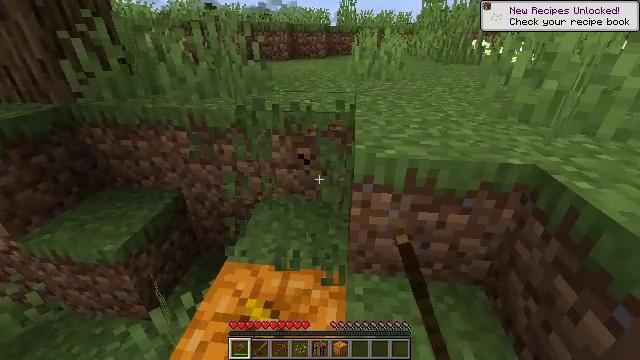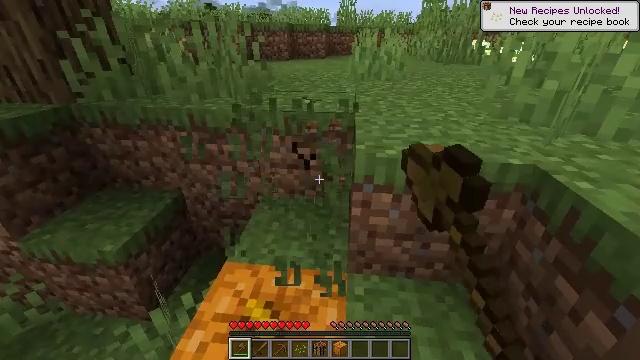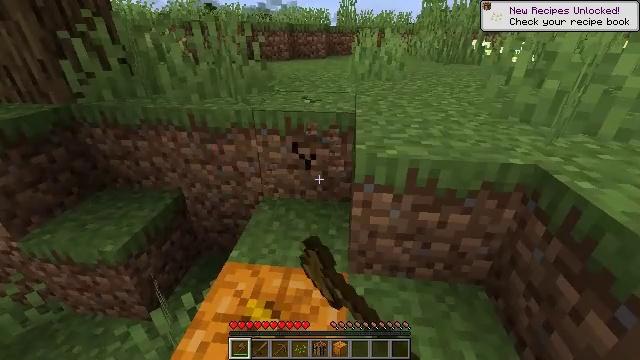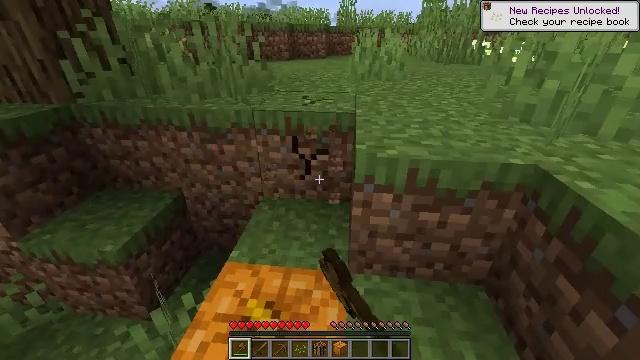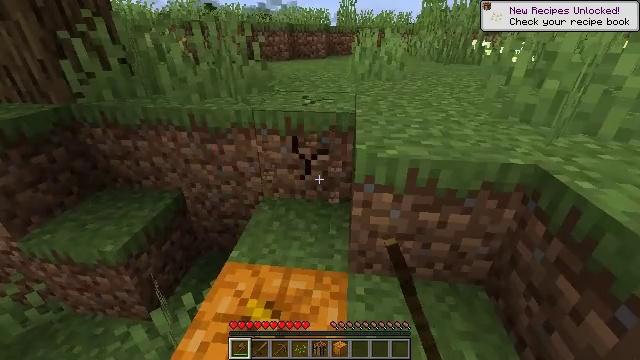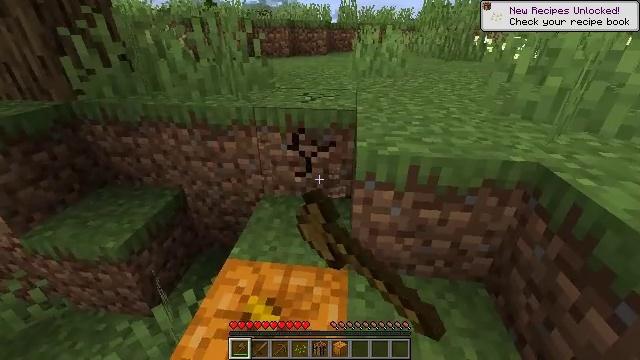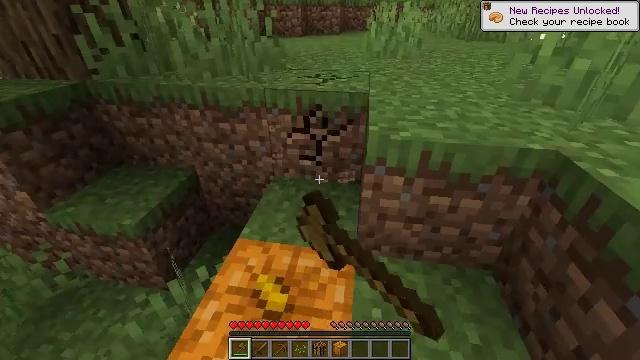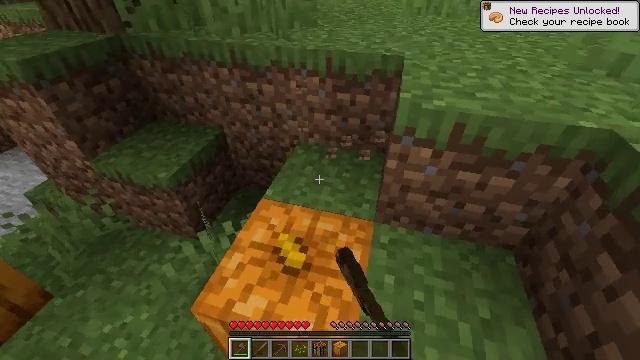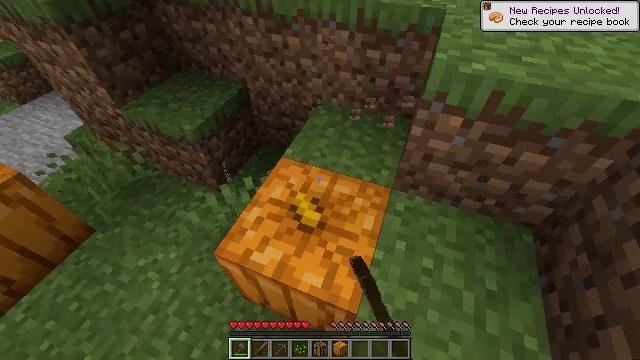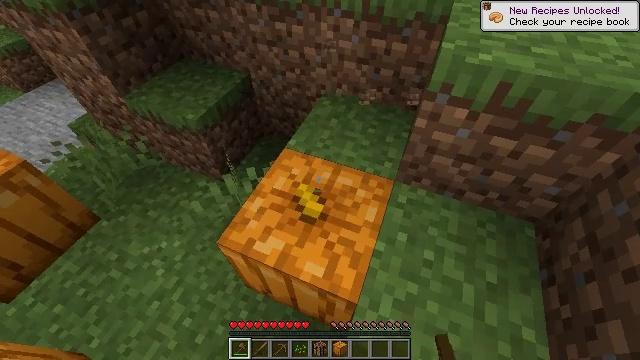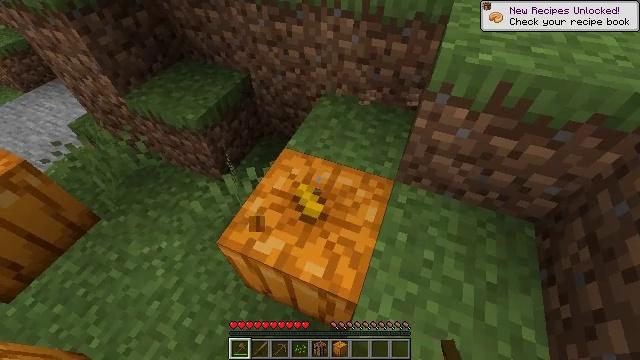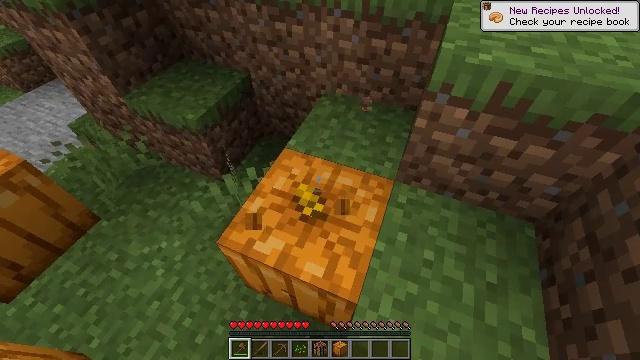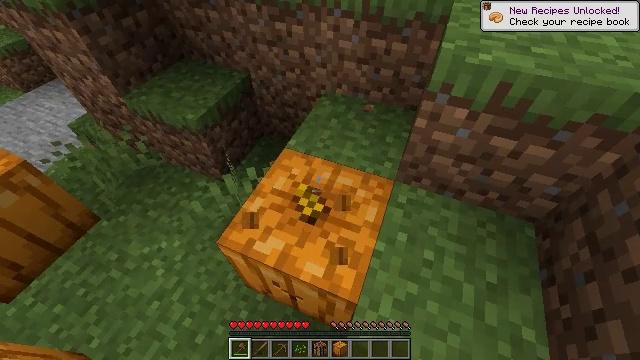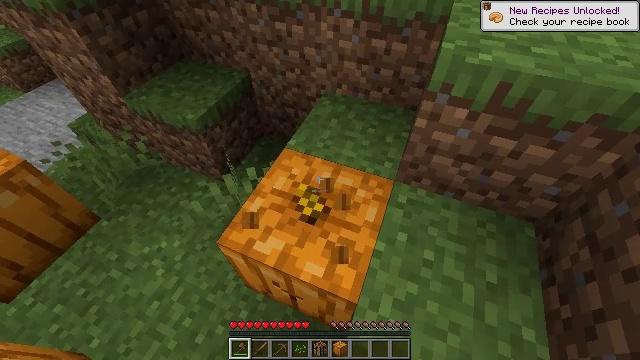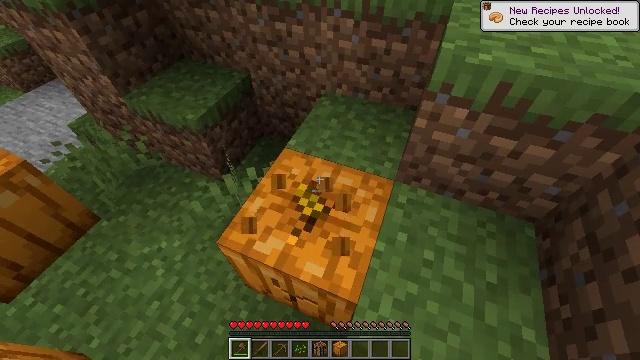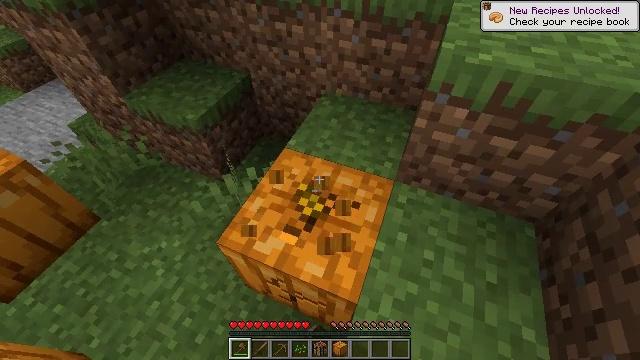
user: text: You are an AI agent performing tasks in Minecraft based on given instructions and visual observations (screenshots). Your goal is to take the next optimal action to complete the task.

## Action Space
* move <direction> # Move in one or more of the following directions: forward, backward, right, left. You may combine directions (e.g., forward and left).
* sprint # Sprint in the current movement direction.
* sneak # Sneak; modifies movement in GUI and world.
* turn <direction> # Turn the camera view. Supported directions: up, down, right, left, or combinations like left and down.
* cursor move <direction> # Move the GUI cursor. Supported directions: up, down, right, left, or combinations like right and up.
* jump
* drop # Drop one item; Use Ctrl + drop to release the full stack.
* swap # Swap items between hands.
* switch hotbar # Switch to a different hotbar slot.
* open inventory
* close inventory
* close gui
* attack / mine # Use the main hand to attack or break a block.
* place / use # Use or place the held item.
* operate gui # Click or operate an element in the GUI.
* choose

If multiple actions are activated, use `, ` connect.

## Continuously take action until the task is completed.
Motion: motion action
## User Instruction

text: Harvest a pumpkin from the field.
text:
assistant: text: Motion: attack / mine
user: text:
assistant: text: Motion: attack / mine
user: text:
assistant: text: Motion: attack / mine
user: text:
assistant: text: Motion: attack / mine
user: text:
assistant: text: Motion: attack / mine
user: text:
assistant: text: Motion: turn left and down, attack / mine
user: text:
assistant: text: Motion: turn left and down, attack / mine
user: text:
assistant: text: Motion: turn left and down
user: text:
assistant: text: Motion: turn down
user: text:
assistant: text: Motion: attack / mine
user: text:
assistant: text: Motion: attack / mine
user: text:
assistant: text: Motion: attack / mine
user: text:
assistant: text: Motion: attack / mine
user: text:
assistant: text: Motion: attack / mine
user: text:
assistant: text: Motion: attack / mine
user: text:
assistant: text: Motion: attack / mine
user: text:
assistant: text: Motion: attack / mine
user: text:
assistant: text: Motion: attack / mine
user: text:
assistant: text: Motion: attack / mine
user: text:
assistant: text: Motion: attack / mine
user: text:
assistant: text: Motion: attack / mine
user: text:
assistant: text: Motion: attack / mine
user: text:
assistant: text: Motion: attack / mine
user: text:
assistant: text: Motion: attack / mine
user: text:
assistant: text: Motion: attack / mine
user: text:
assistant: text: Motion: attack / mine
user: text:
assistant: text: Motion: attack / mine
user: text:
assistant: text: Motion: attack / mine
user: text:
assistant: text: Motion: attack / mine